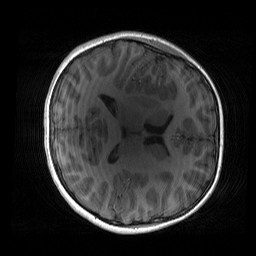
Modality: T1w
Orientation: axial
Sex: female
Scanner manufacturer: siemens
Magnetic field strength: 3 T
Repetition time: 1.9 s
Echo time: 0.00243 s